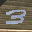
Label: 3